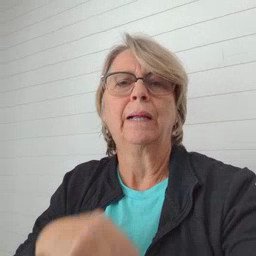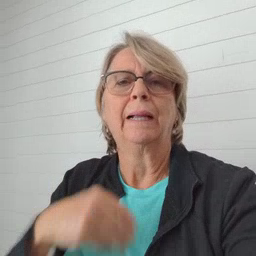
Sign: who